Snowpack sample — Buffalo Mountain, Silverthorne, Colorado, USA (2/22/26, 2:02 PM MST)
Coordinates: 39.622, -106.113
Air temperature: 33 °F
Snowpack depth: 63 cm
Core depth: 10 cm
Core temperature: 32 °F
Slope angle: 11°, slope face: 116°
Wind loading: low
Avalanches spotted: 0
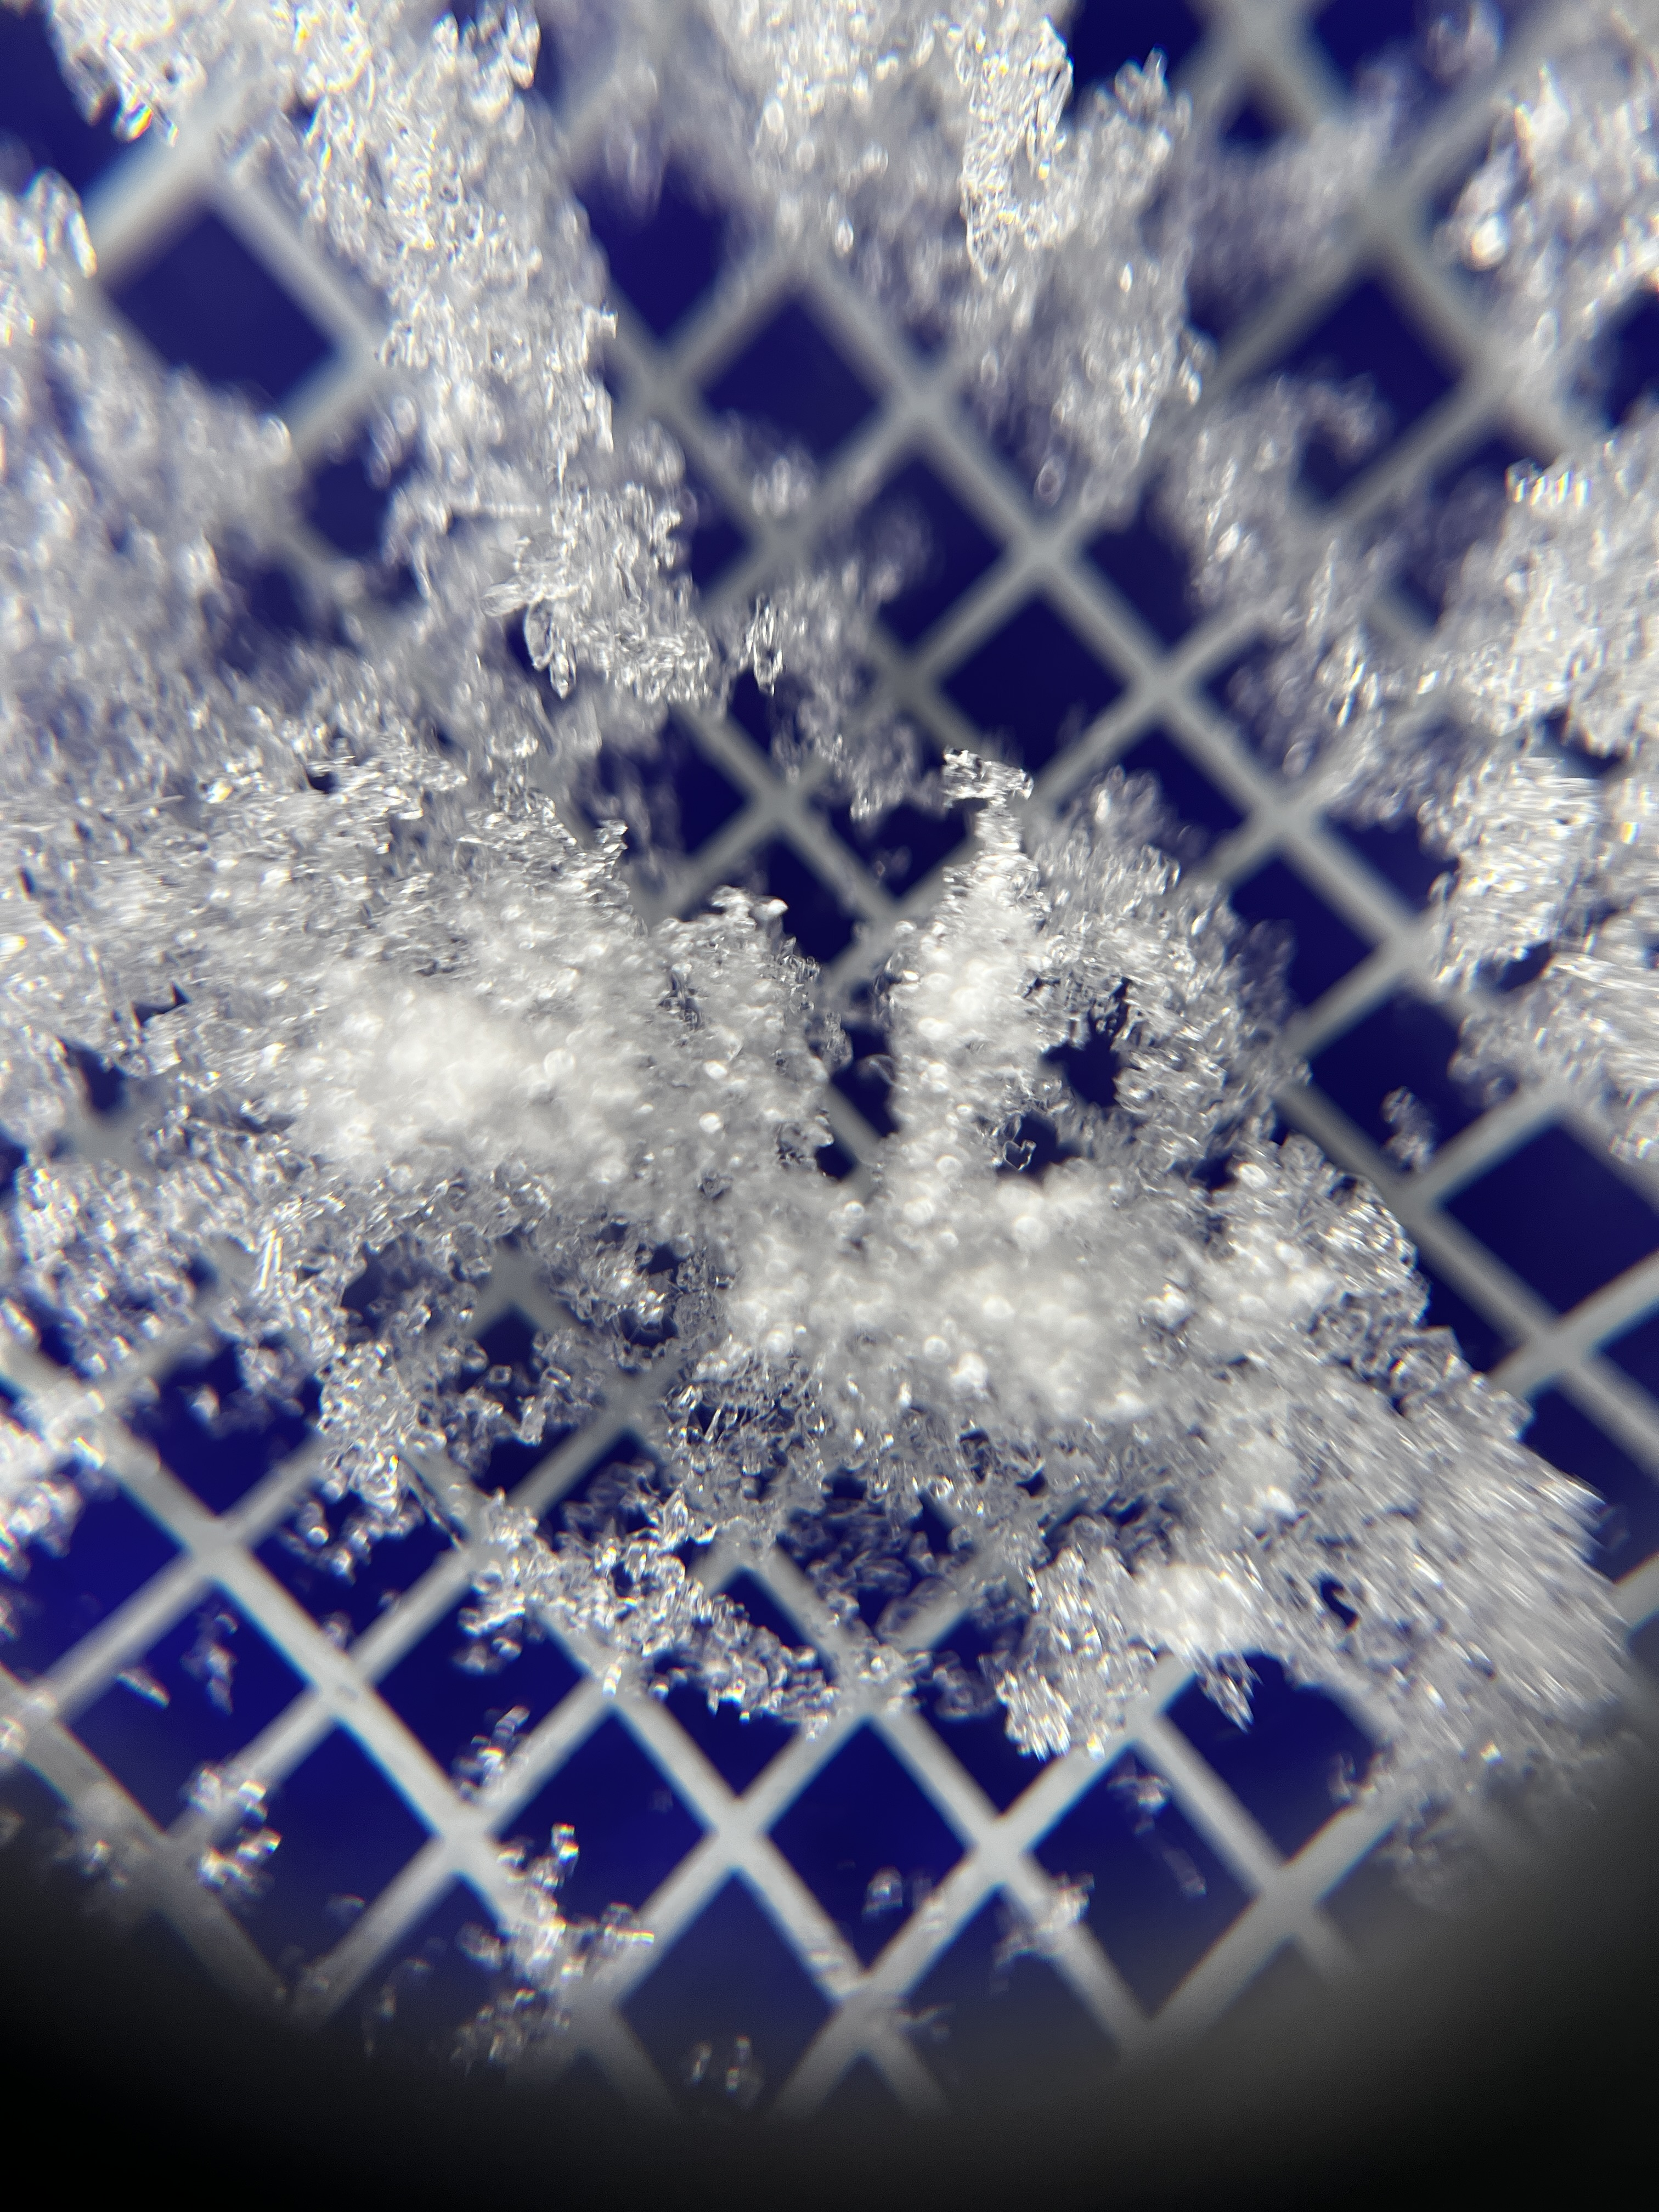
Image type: magnified_profile
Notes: In a firebreak similar to site 1, minimal wind loading with no spotted avalanches (not many faces in view though)